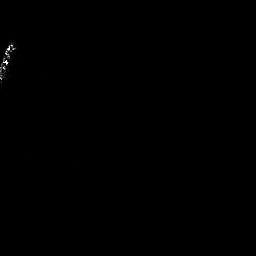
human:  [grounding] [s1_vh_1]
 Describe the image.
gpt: In the satellite image, there is  <ref>1 medium ship </ref> <box>[[0, 16, 6, 34, 0]]</box> located at top left.